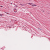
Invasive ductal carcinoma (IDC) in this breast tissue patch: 0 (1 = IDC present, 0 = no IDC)